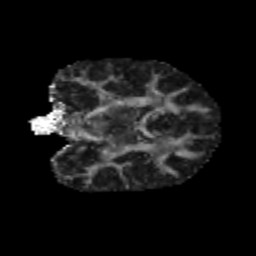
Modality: FA
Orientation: coronal
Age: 13
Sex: male
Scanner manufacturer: siemens
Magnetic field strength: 3 T
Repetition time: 3.8 s
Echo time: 0.07 s